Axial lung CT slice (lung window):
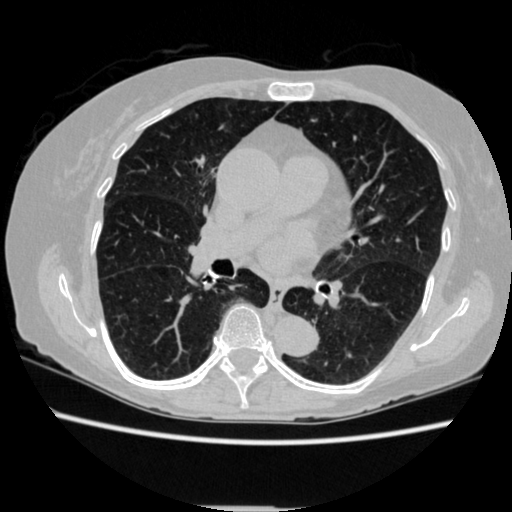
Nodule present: no